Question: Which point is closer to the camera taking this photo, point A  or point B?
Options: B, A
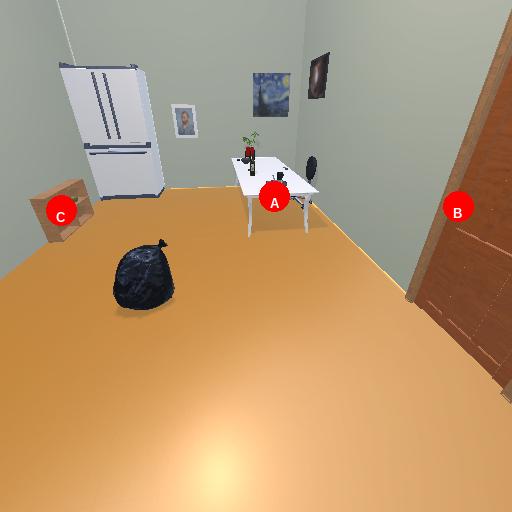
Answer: B